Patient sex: M
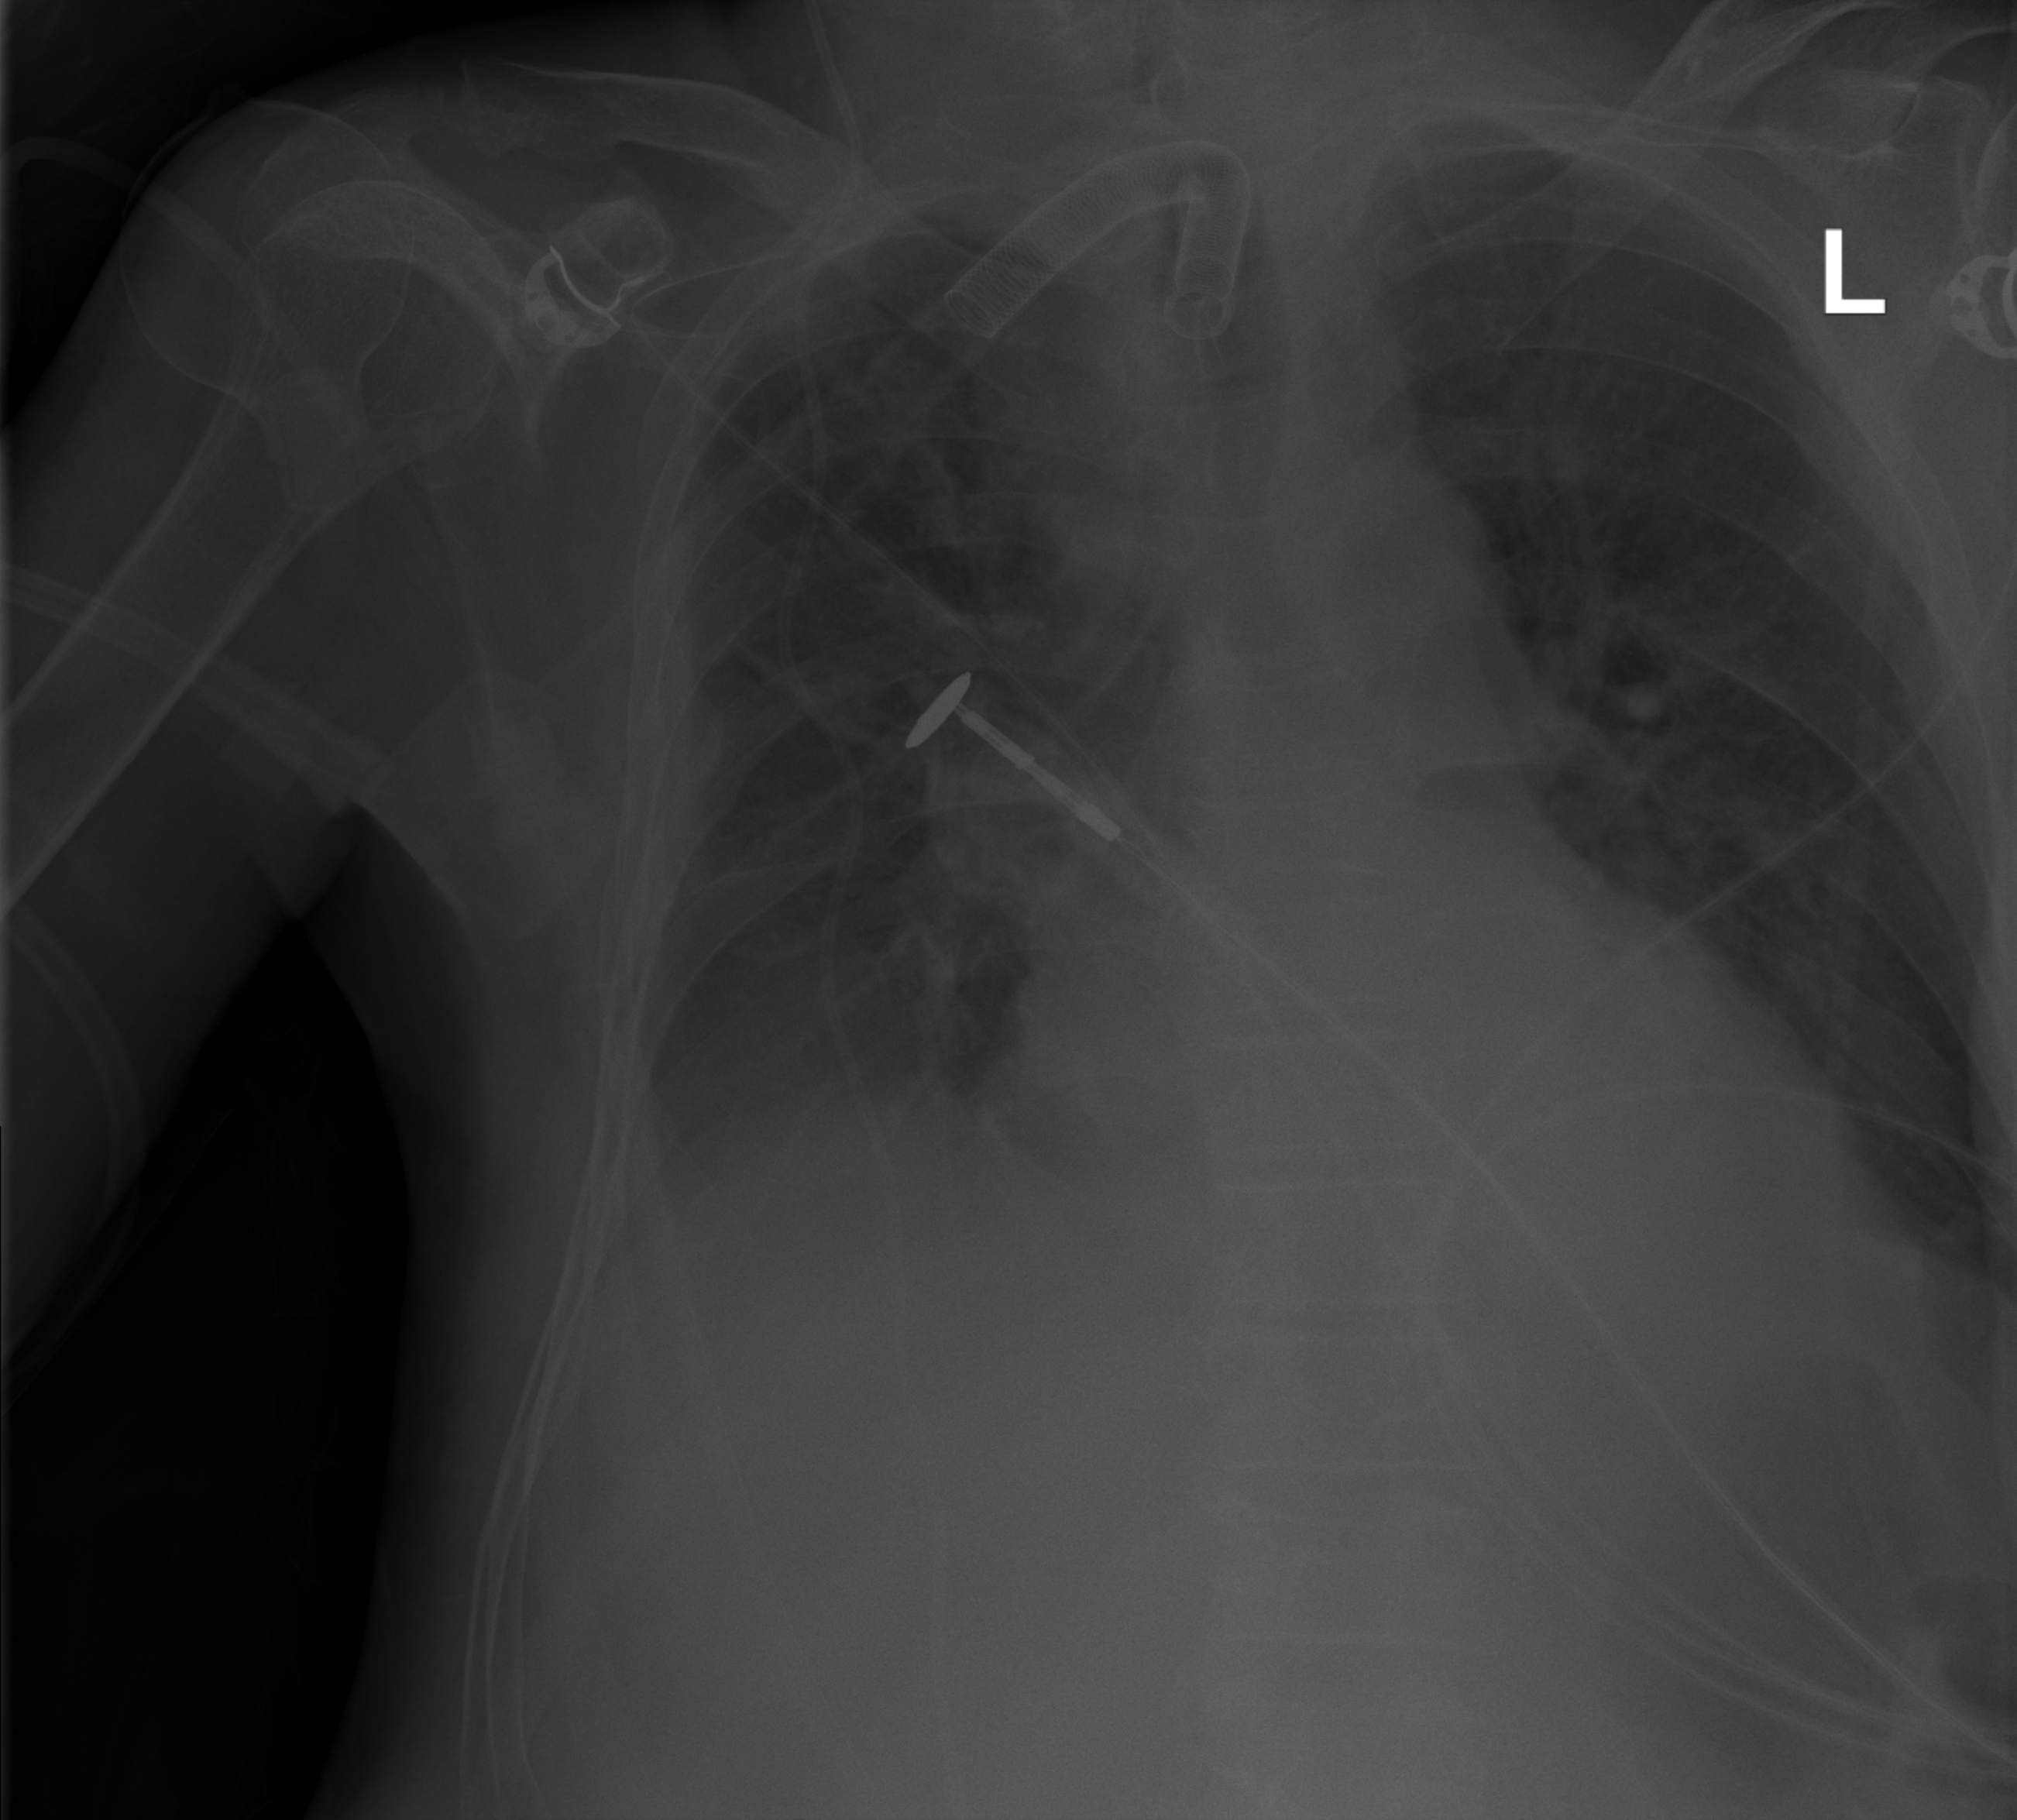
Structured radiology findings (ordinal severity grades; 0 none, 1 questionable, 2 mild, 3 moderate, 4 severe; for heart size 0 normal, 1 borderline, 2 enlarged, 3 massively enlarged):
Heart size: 2
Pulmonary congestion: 1
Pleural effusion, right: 2
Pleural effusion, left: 1
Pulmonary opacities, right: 0
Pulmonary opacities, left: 0
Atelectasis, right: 2
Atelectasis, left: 2